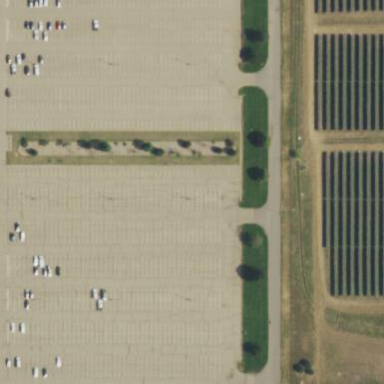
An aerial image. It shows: Parking area with asphalt surface.